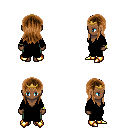
a pixel art fantasy rpg character, female body template, human, dark skin, black robe, teal pants, brown unkempt hairstyle, gold tiara, bracelets, gold boots, four views (front, back, left, right), 2x2 character sprite sheet, small pixel art, hard edges, no anti-aliasing